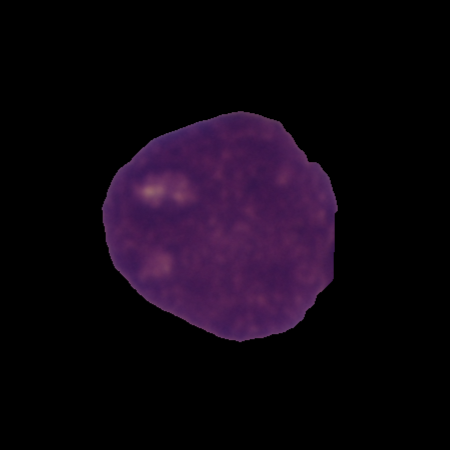
Label: cancer